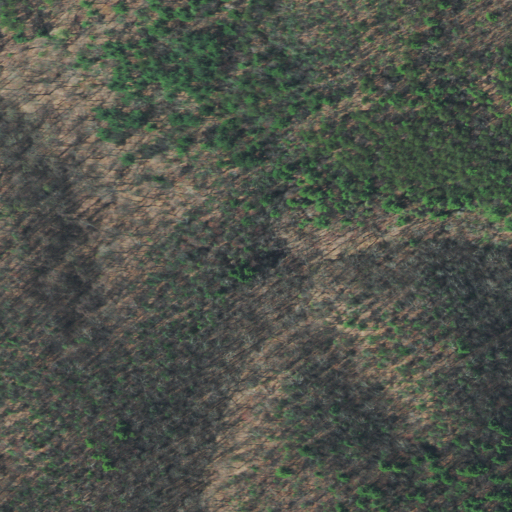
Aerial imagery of gap in Tennessee named Low Gap containing mixed forest, deciduous forest, and evergreen forest